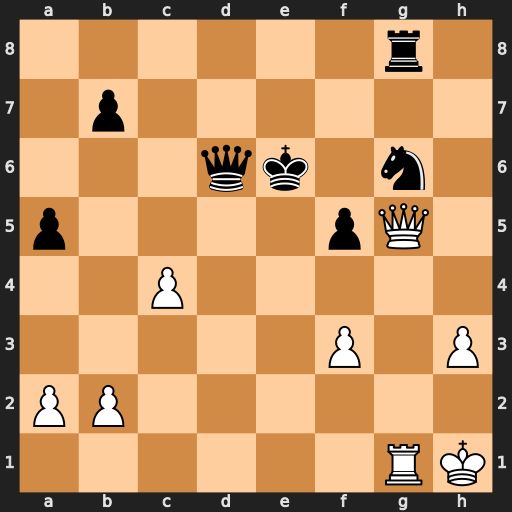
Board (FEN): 6r1/1p6/3qk1n1/p4pQ1/2P5/5P1P/PP6/6RK
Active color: w
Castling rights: -
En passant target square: -
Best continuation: Qxg6+ Rxg6 Rxg6+ Ke7 Rxd6